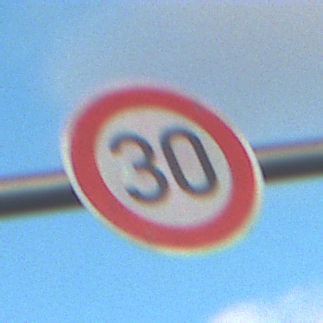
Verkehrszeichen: Geschwindigkeit30
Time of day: SunriseSunset
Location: Outdoor (RoadRail)
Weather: PartlyCloudy
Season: NotSpecified
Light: Natural